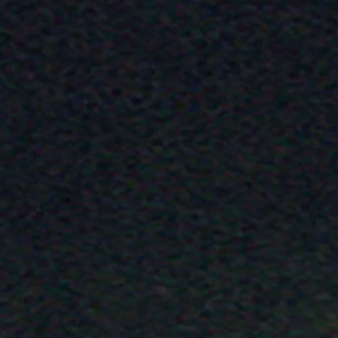
Label: other